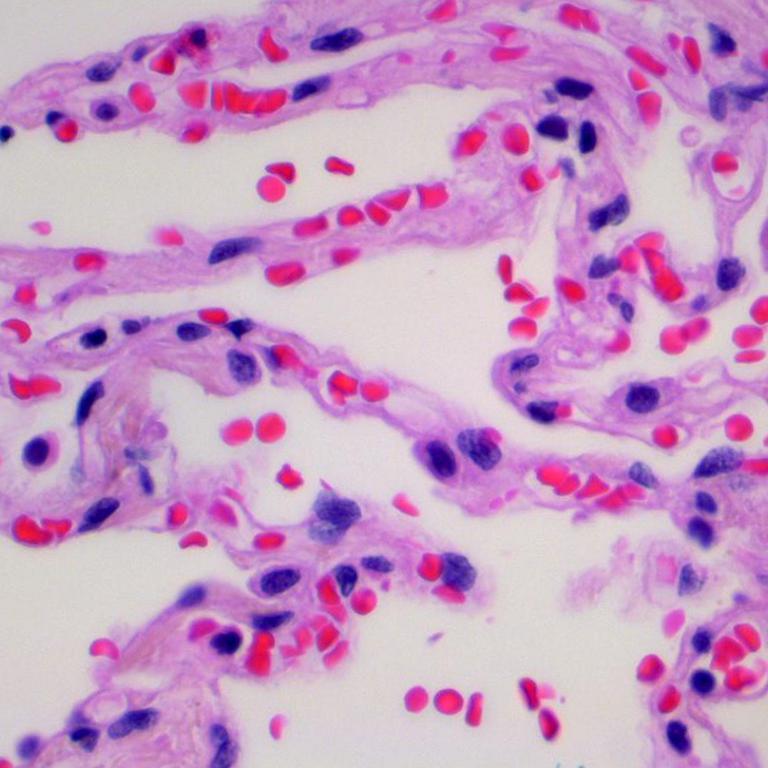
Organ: lung
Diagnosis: benign